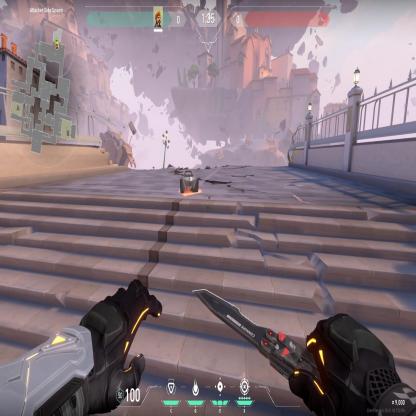
Label: dropped spike